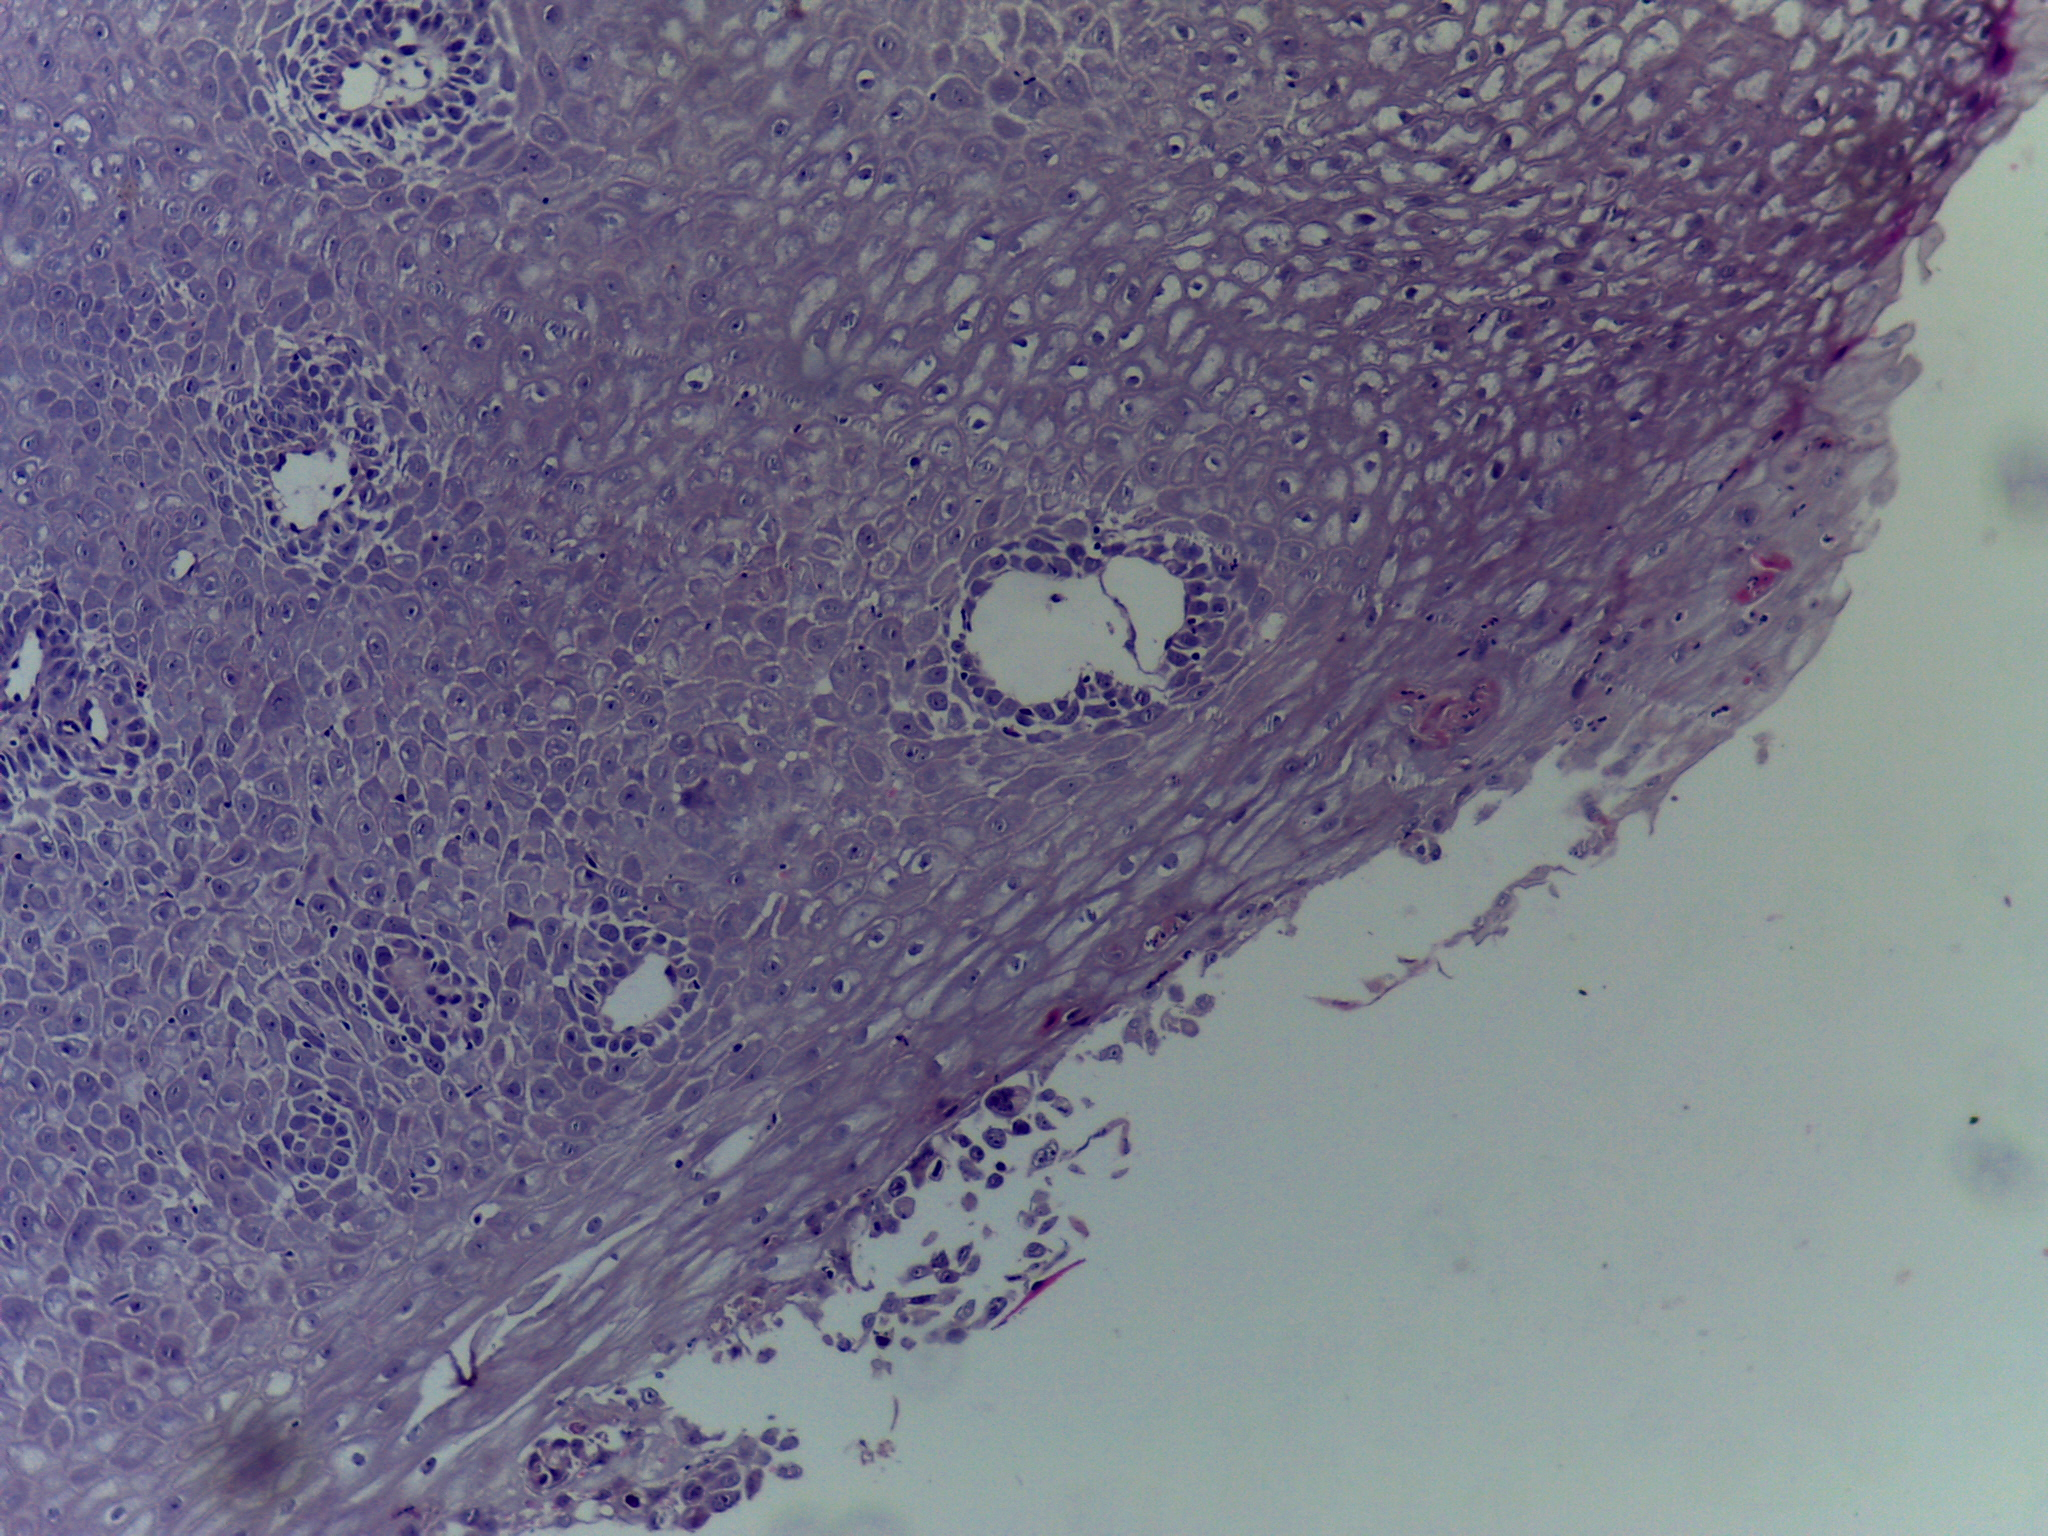
Diagnosis: OSCC